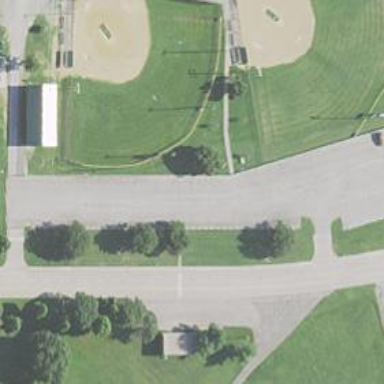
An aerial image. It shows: Baseball pitch for leisure land.